Interaction volume radius: 5 \u00c5
Interaction volume height: 15 \u00c5
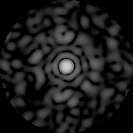
Disorder parameter: 0.8167